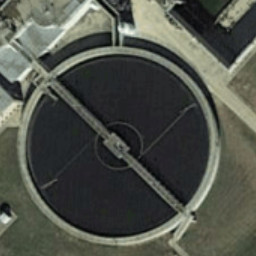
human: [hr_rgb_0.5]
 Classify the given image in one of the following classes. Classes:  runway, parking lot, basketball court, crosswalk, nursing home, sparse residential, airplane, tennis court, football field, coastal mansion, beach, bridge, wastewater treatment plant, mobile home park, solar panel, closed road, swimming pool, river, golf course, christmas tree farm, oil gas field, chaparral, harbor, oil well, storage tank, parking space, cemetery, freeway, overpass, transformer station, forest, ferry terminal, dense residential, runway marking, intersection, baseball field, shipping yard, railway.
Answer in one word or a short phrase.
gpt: wastewater treatment plant